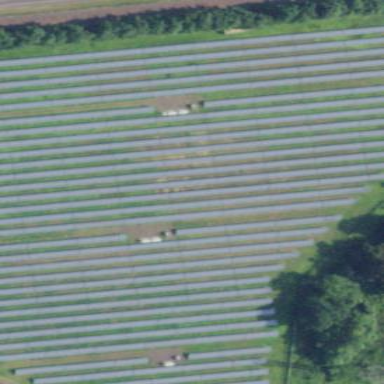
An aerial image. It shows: Solar power plant generating electricity through photovoltaic methods.